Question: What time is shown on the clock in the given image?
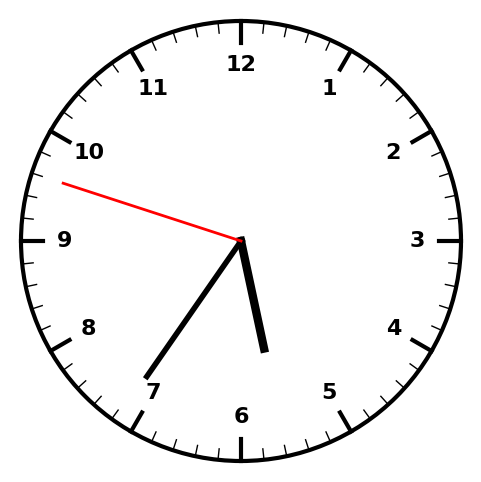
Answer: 05:35:48